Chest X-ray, PA view. Patient: 30 years old, sex F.
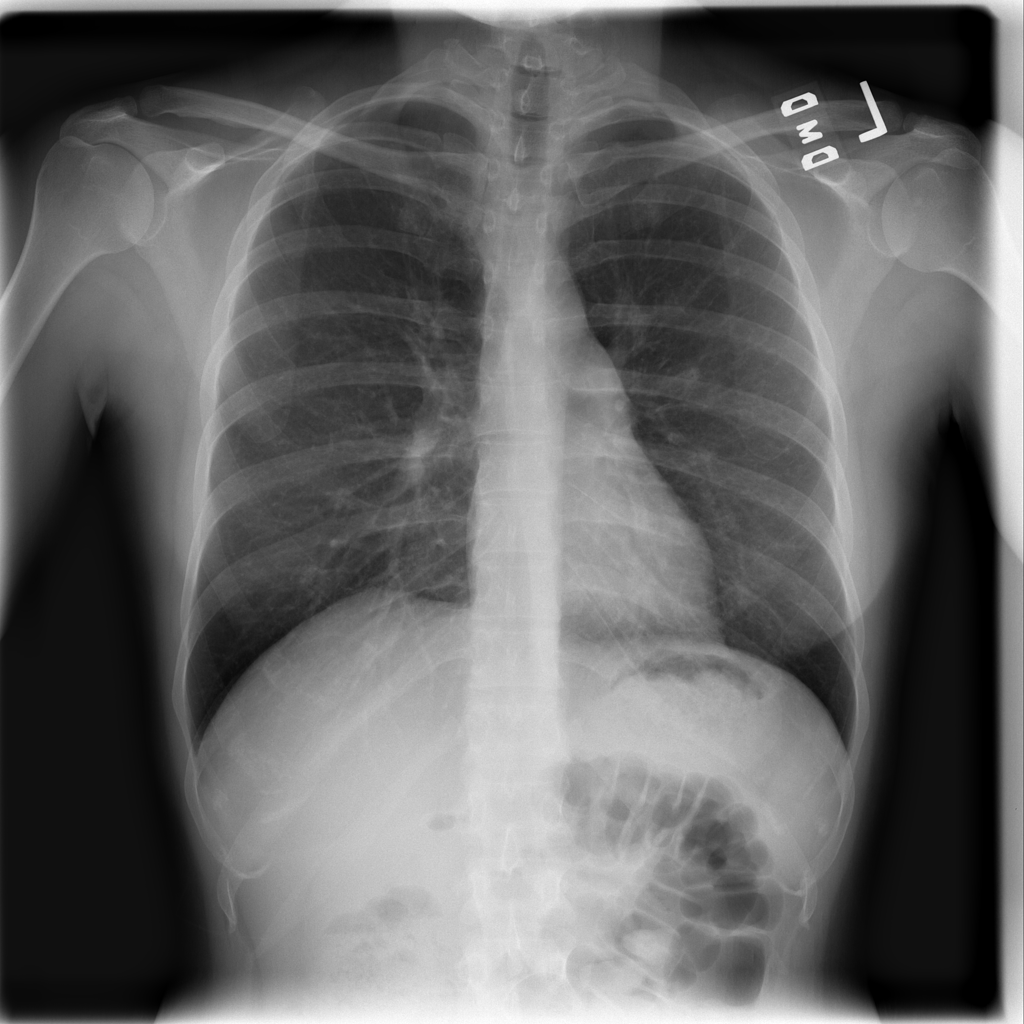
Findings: No Finding